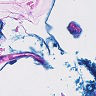
Metastatic tissue present: no